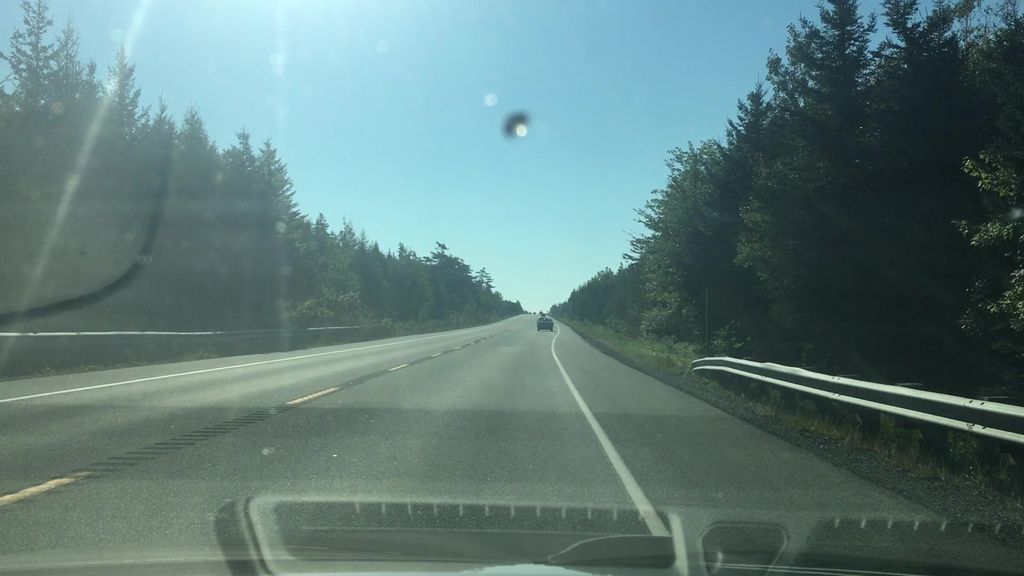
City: halifax